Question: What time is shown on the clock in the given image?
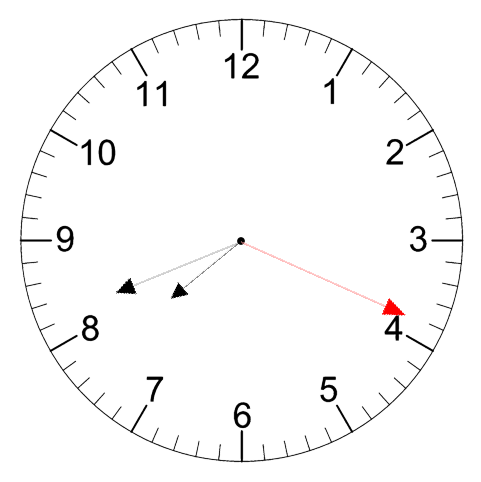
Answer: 07:41:19